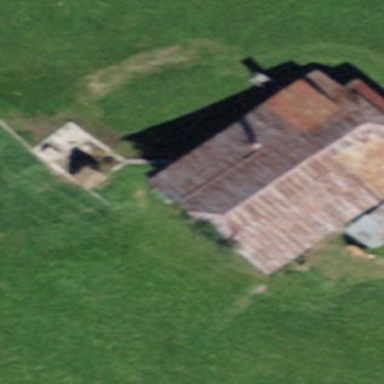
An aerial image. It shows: Rural barn.